Field crop: tomato
Growth stage: 1
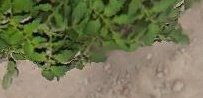
Species: tomato